Field crop: maize
Growth stage: 2
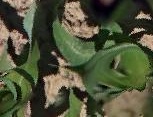
Species: maize